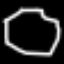
Label: octagon